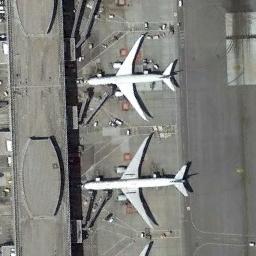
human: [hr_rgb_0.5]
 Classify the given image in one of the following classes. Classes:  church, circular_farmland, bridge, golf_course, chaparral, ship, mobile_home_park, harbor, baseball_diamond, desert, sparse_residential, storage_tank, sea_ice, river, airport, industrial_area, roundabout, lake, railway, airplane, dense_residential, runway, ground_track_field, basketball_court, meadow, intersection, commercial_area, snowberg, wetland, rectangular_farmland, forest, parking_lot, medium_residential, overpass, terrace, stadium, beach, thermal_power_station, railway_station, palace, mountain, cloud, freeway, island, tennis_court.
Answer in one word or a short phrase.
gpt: airplane